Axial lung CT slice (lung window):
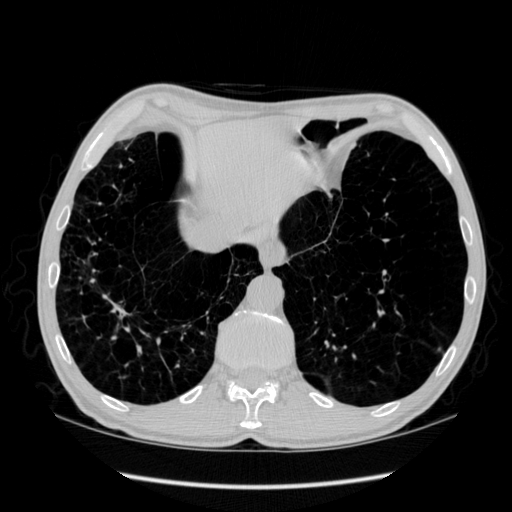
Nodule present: no